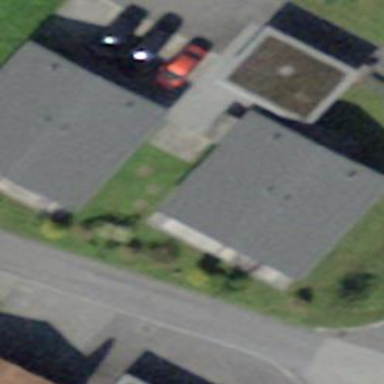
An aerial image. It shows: Semi-detached house.